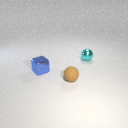
small brown rubber sphere in front of small blue metal cube